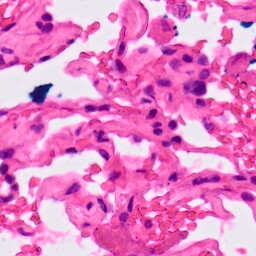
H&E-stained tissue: Lung